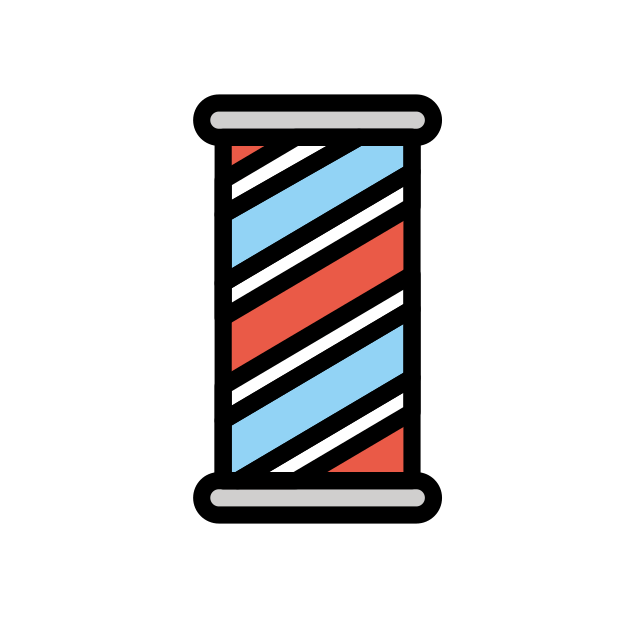
barber pole